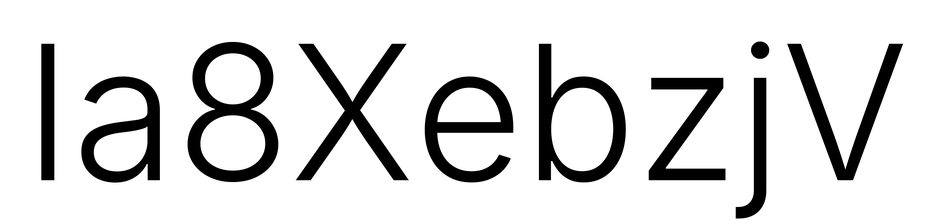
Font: Inter_Light